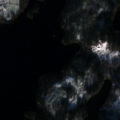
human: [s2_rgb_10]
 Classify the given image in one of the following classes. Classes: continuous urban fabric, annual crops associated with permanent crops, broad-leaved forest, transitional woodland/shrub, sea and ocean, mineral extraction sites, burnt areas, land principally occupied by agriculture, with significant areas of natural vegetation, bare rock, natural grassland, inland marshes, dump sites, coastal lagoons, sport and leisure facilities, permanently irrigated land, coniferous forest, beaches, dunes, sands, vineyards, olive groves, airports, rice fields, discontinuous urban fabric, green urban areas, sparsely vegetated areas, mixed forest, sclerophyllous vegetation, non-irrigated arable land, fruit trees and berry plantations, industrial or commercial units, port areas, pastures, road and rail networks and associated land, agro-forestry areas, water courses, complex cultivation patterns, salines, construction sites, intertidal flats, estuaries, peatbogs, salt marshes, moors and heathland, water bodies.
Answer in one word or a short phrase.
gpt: coniferous forest, mixed forest, water bodies